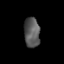
Tissue: lung
Cell type: Epithelial cells
Senescence score: 0.1863
Nuclear area (px): 462
Mean DAPI intensity: 87.63